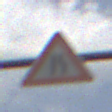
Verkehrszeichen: EinseitigVerengteFahrbahnRechts
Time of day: Midday
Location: Outdoor (Nature)
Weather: PartlyCloudy
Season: NotSpecified
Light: Natural